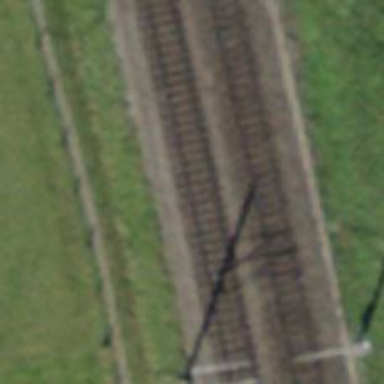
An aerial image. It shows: Railway switch.